【题型】解答题　【知识点】立体几何　【难度】easy
(本题满分 14 分, 第 1 小题 6 分, 第 2 小题 8 分)

如图, 在正方体 $ABCD-A_1B_1C_1D_1$ 中, $E$ 是 $BC_1$ 的中点.

(1) 求证: $BC_1 \perp$ 平面 $CDE$;

(2) 求直线 $DE$ 与平面 $ABCD$ 所成角的大小.
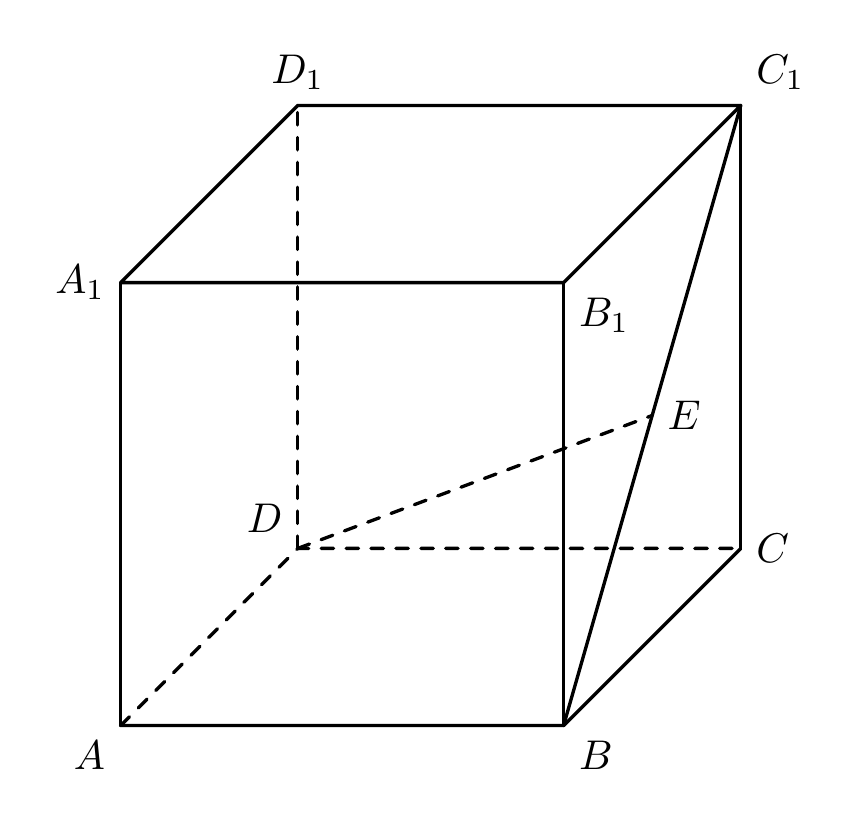
【解答】
【答案】 (1)证明见解析

(2)$\arctan \frac{\sqrt{5}}{5}$

【知识点】 证明线面垂直、求线面角、线面垂直证明线线垂直

【分析】 (1) 连接 $B_1C$, 结合正方体的性质易得 $EC \perp BC_1$, $DC \perp BC_1$, 进而求证即可;

(2) 过 $E$ 作 $EF \perp BC$, 交 $BC$ 于 $F$, 连接 $DF$, 易得 $\angle EDF$ 是直线 $DE$ 与平面 $ABCD$ 所成的角, 进而结合直角三角形中正切的定义求解即可.

【详解】 (1) 证明: 连接 $B_1C$, 在正方体 $ABCD-A_1B_1C_1D_1$ 中, $E$ 是 $BC_1$ 的中点,

所以 $E$ 是 $B_1C$ 的中点, 且 $B_1C \perp BC_1$, 即 $EC \perp BC_1$,

因为 $DC \perp$ 平面 $BCC_1B_1$, $BC_1 \subset$ 平面 $BCC_1B_1$,

所以 $DC \perp BC_1$,

又 $DC \cap EC = C$, $DC, EC \subset$ 平面 $CDE$,

所以 $BC_1 \perp$ 平面 $CDE$.

(2) 过 $E$ 作 $EF \perp BC$, 交 $BC$ 于 $F$, 连接 $DF$,

在正方体 $ABCD-A_1B_1C_1D_1$ 中, $CC_1 \perp$ 平面 $ABCD$, $EF \parallel CC_1$,

所以 $EF \perp$ 平面 $ABCD$,

又 $DF \subset$ 平面 $ABCD$, 所以 $EF \perp DF$,

所以 $\angle EDF$ 是直线 $DE$ 与平面 $ABCD$ 所成的角.

由题意, 设 $CC_1 = CB = CD = 2a$, 则 $EF = \frac{1}{2}CC_1 = a$,

$CF = \frac{1}{2}CB = a$, 所以 $DF = \sqrt{5}a$,

所以在 $\text{Rt}\triangle DEF$ 中, $\tan \angle EDF = \frac{EF}{DF} = \frac{a}{\sqrt{5}a} = \frac{\sqrt{5}}{5}$,

故直线 $DE$ 与平面 $ABCD$ 所成角的大小是 $\arctan \frac{\sqrt{5}}{5}$.

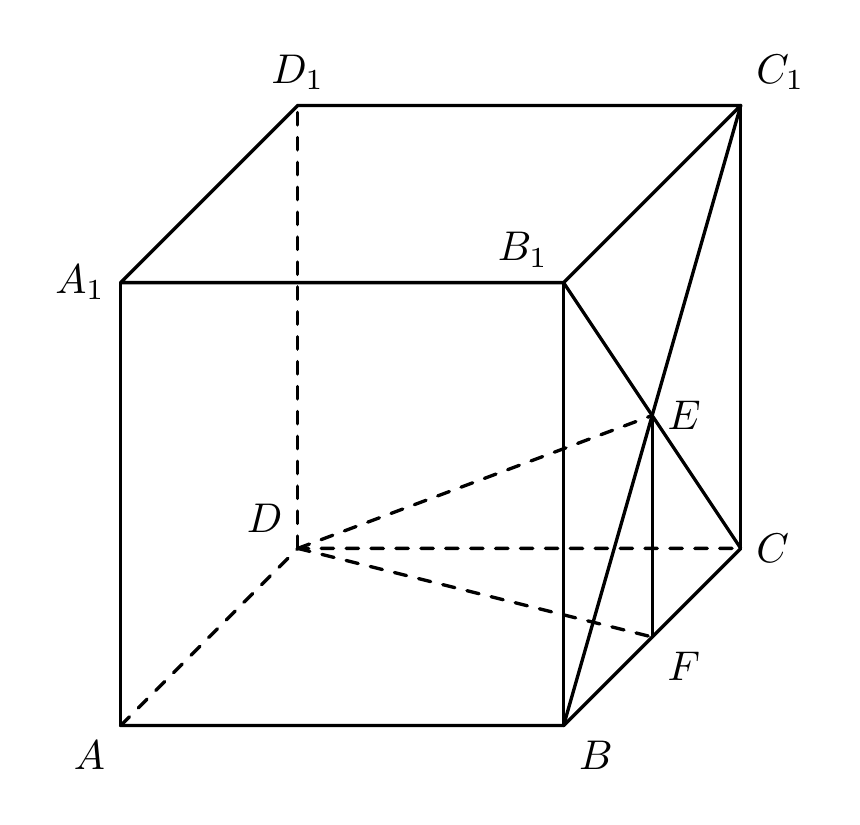